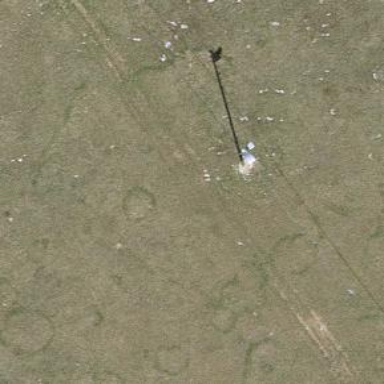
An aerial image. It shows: Utility pole in the area.